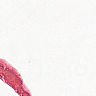
Metastatic tissue present: no